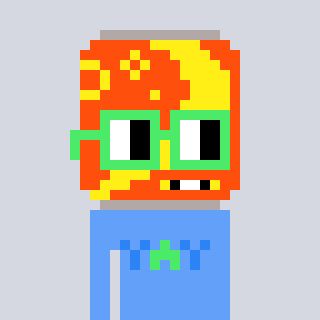
a pixel art character with square light green glasses, a pop-shaped head and a blue-colored body on a cool background